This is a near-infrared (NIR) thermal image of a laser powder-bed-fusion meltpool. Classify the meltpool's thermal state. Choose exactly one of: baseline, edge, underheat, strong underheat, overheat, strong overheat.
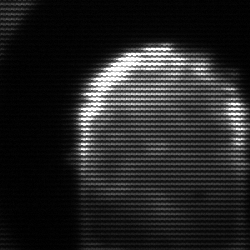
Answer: edge